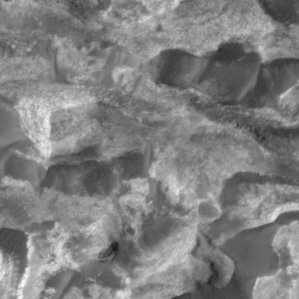
Label: non_frost